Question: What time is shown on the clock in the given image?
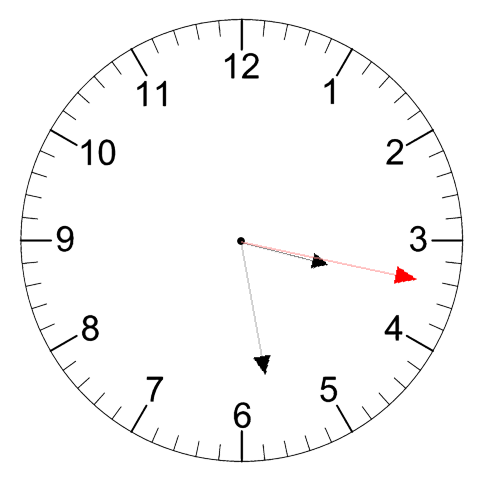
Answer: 03:28:17